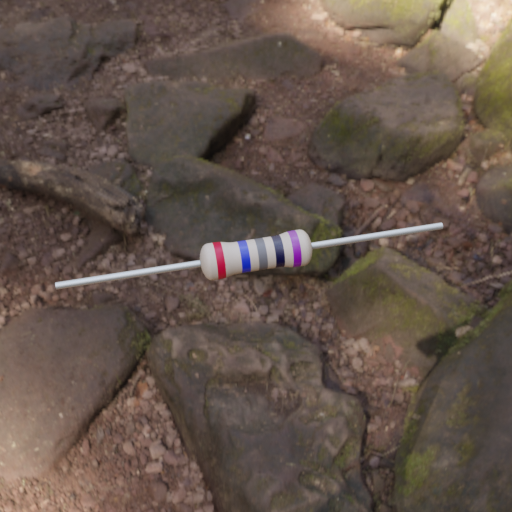
Resistor colour bands (in order): red, blue, gray, black, violet